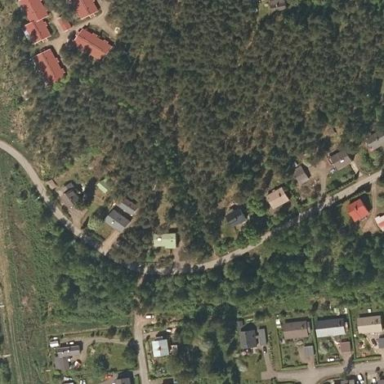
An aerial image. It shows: Forest area.